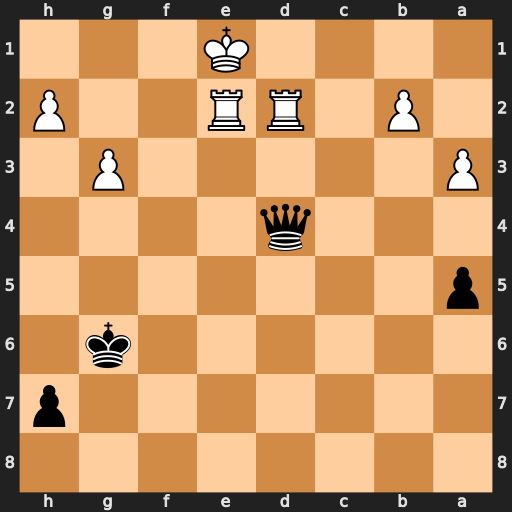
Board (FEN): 8/7p/6k1/p7/3q4/P5P1/1P1RR2P/4K3
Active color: b
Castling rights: -
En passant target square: -
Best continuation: Qg1#